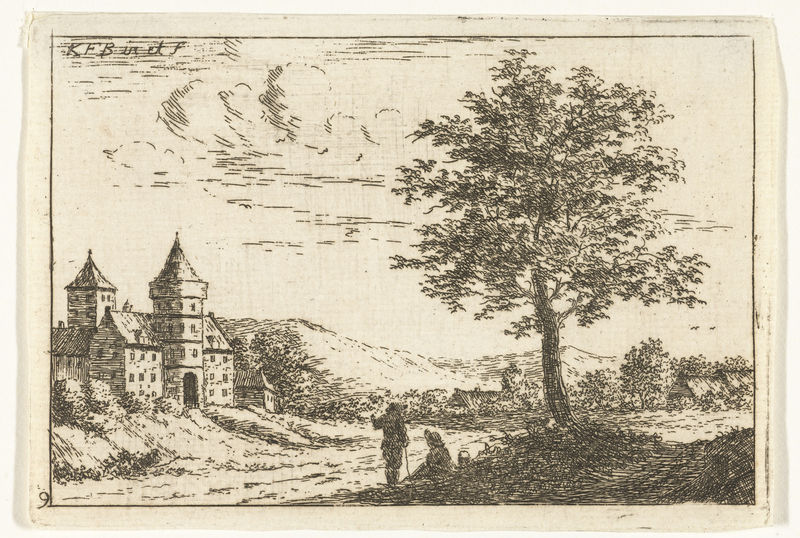
Titel: Heuvellandschap met kasteel en rustende reizigers
Künstler: Carel Frederik (I) Bendorp
Standort: Amsterdam
Institution: Rijksmuseum
Schlagwörter: baum, mann, wolken, fenster, frau, zeichnung, haus, schloss, weg, wiese, hügel, sitzend, stehend, paar, stab, druck, buchseite, gas